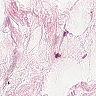
Metastatic tissue present: no